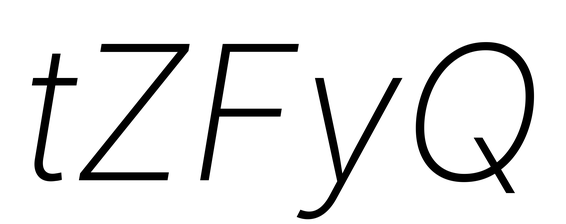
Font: Inter-Italic_ExtraLight_Italic